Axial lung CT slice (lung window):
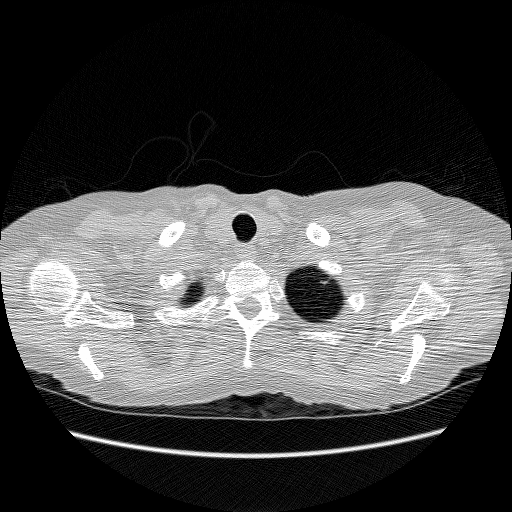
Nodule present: no